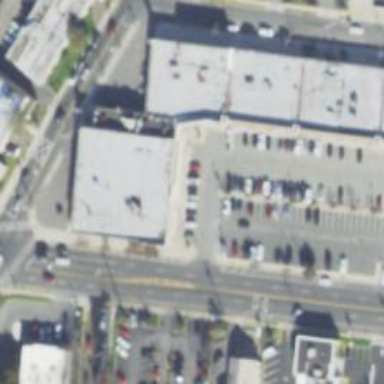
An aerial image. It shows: Pharmacy providing healthcare services.